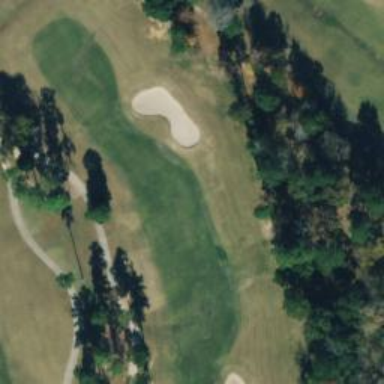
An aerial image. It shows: Golf hole.